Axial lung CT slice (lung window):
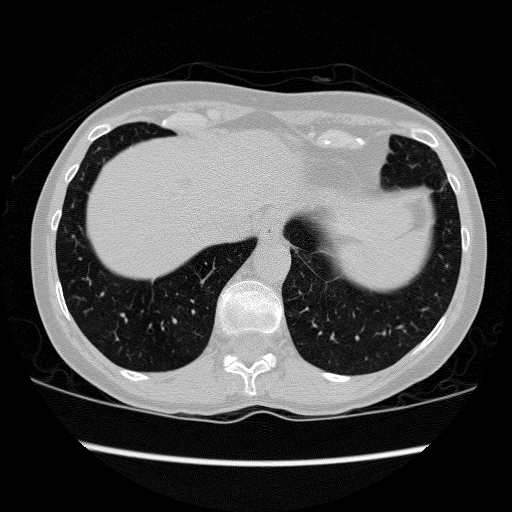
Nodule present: no